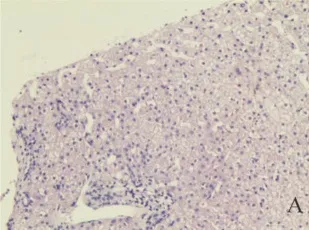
Pathological examinations. Hematoxylin and eosin staining liver cells with a large number of iron granules deposited in suspected Pyruvate Kinase Deficiency (PKD);. Original magnification x10.
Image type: pathology (h&e)